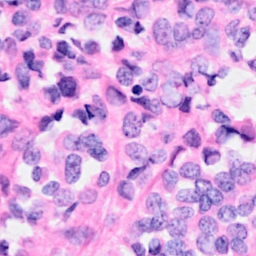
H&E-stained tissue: Breast